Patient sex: M
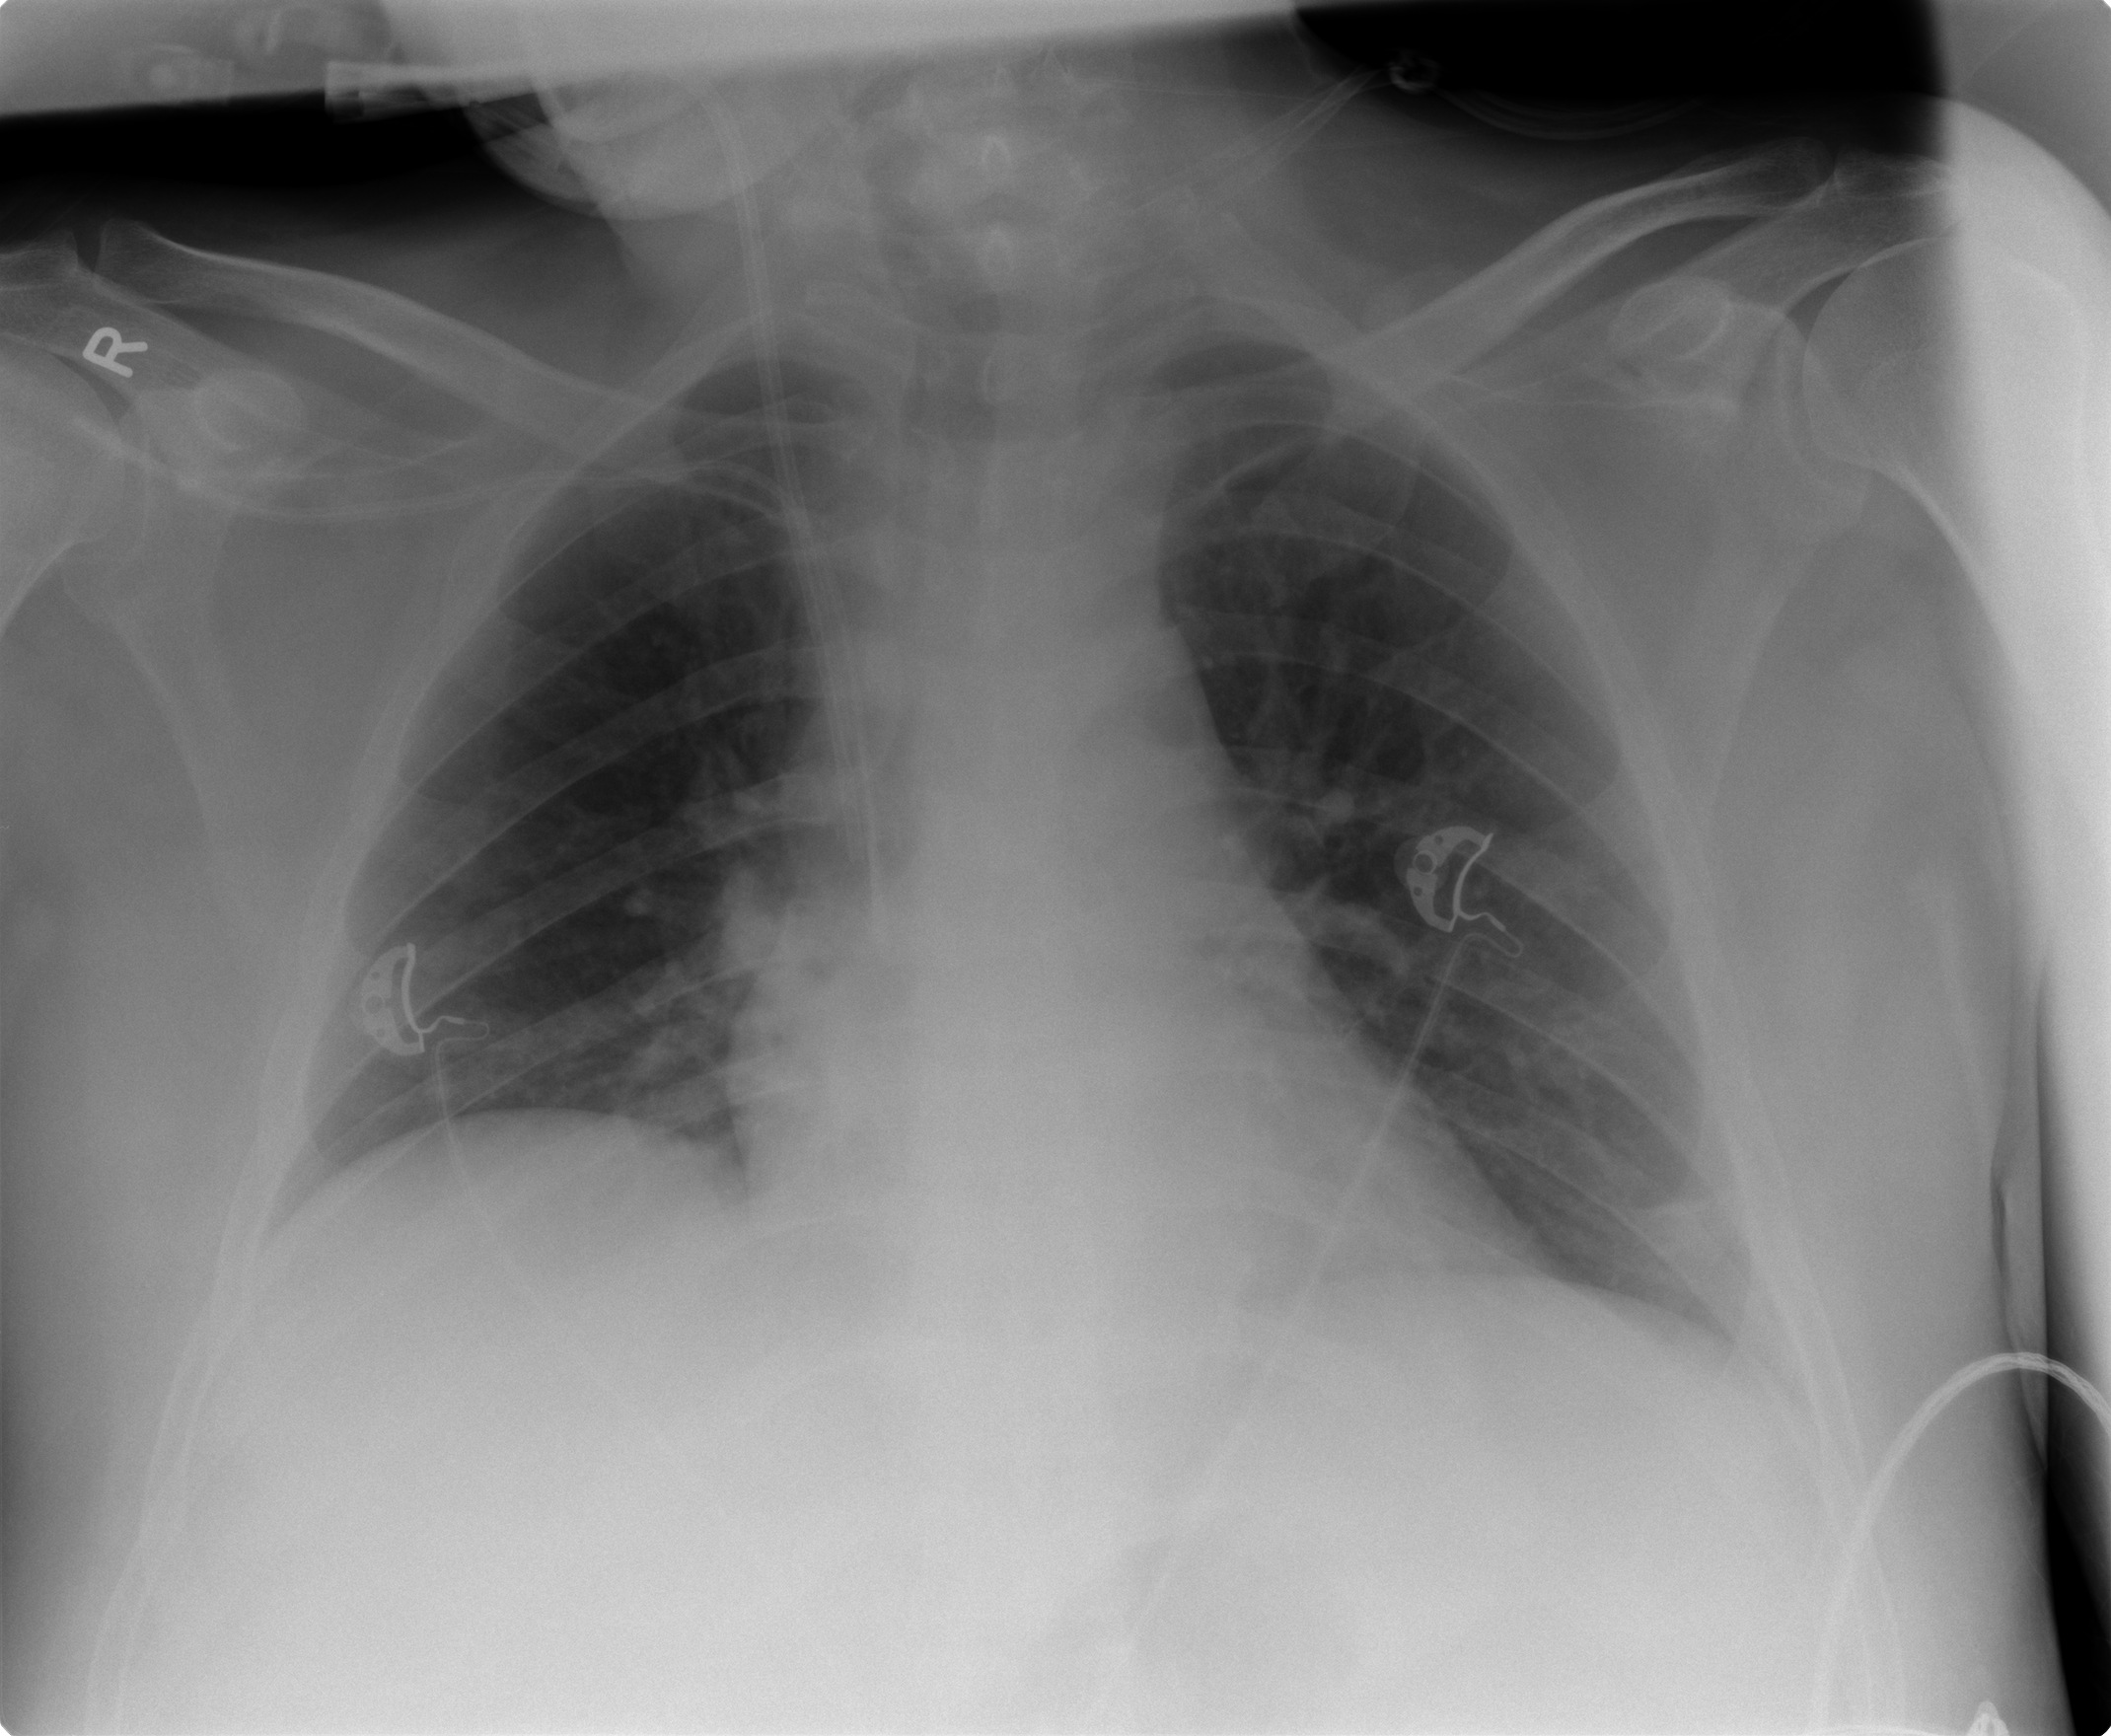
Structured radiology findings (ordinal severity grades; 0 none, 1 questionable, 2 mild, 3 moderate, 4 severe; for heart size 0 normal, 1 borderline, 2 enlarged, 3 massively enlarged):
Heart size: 0
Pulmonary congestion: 1
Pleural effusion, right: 0
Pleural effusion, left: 0
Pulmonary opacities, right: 0
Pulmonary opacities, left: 0
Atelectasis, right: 2
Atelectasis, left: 1